Question: I'm trying to get all the computer names which are in the active directory "Standard" group. The AD tree looks like this:

I tried to get the computers using "memberOf" attribute (I found the attributes on this page: <URL>. So I have this code:
'''
using (var context = new PrincipalContext(ContextType.Domain, "bbad.lan"))
{
using (var searcher = new PrincipalSearcher(new UserPrincipal(context)))
{
foreach (var result in searcher.FindAll())
{
DirectoryEntry entry = result.GetUnderlyingObject() as DirectoryEntry;
if (entry.Properties["memberOf"].Value == "Computer")
{
MessageBox.Show("aaa: " + entry.Properties["Name"].Value.ToString());
}
}
}
}
'''
After debugging this code because it didn't show any message boxes I found out that the "memberOf" attribute returns some strange strings. I used 'MessageBox.Show(entry.Properties["memberOf"].Value.ToString());' to get the value of "memberOf" attribute. This is what I get:
'''
1. MsgBox: CN=Gaste,CN=Builtin,DC=bbad,DC=lan
2. MsgBox: System.Object[]
etc.
'''
There are much more MsgBoxes but every box is like this.
After looking in our active directory I couldn't figure out the order the entries gets displayed. And I noticed that nothing like "Computer" (see the image) shows up.
I just want to get the computers in 'bbad.lan > Computer > Standard' but the results of my code confuse me so I'm quite perplexed now.
Suggestion appreciated :)
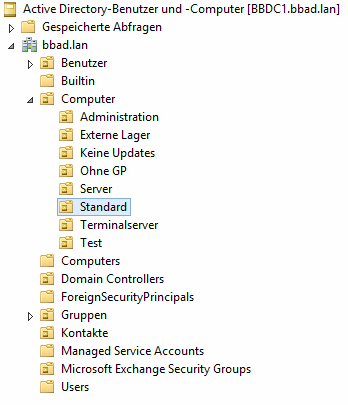
Answer: Try the following using the computer principal class:
'''
try
{
PrincipalContext ctx = new PrincipalContext (ContextType.Domain, "ADDomain", "OU=Standard,OU=Computer,DC=bbad,DC=lan");
PrincipalSearcher searcher = new PrincipalSearcher(new ComputerPrincipal(ctx));
foreach (ComputerPrincipal compPrincipal in searcher.FindAll())
{
//DO your logic
}
}
catch (Exception ex)
{
throw;
}
'''